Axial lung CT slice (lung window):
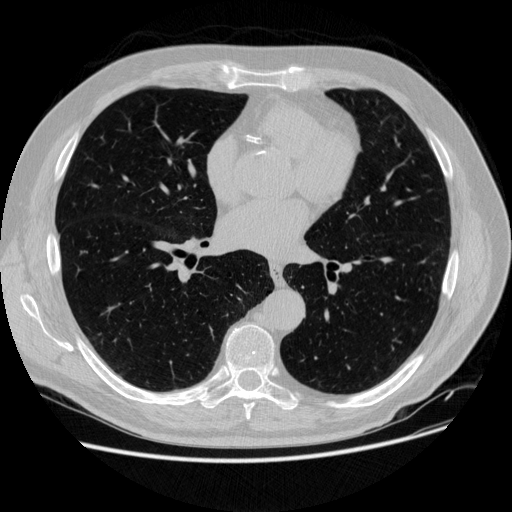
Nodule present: no